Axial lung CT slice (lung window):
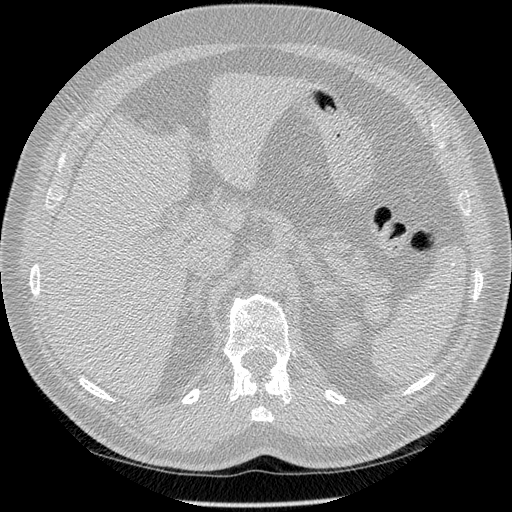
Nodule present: no